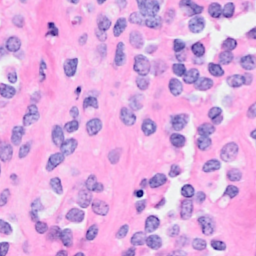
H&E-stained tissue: Breast